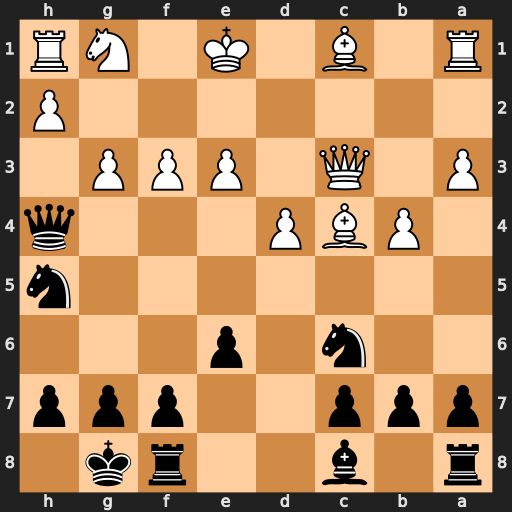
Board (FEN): r1b2rk1/ppp2ppp/2n1p3/7n/1PBP3q/P1Q1PPP1/7P/R1B1K1NR
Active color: b
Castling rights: KQ
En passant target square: -
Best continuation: Nxg3 hxg3 Qxh1